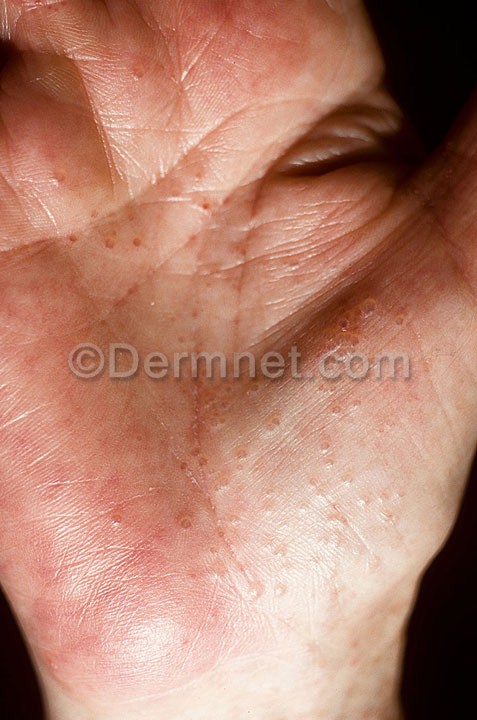
Disease: Eczema Photos